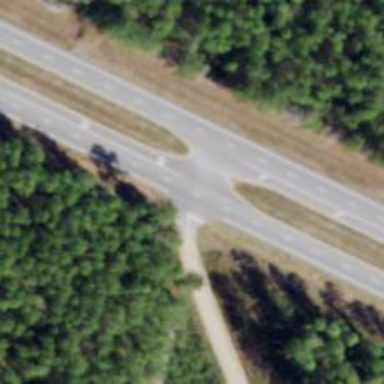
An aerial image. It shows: Dual carriageway trunk highway with asphalt surface. It is expressway.